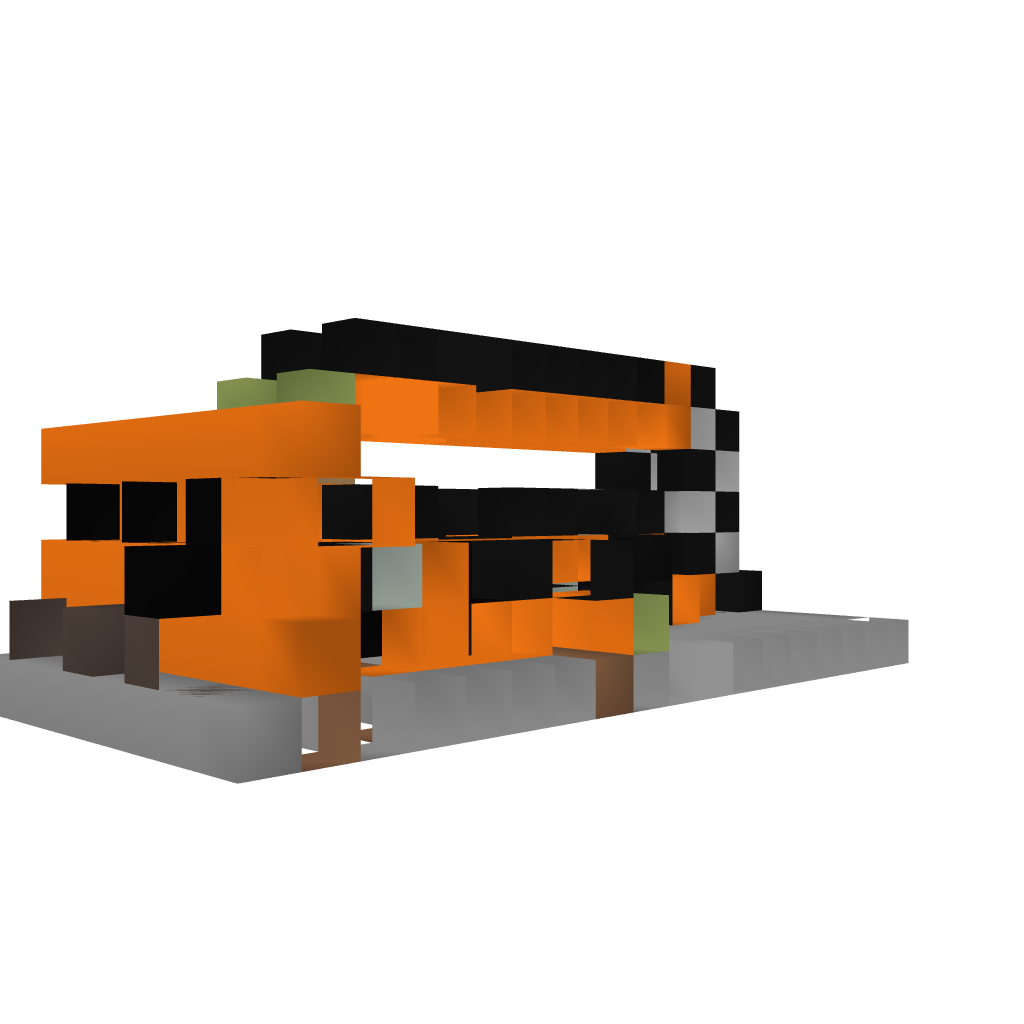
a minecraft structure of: Redstone User Control Panel